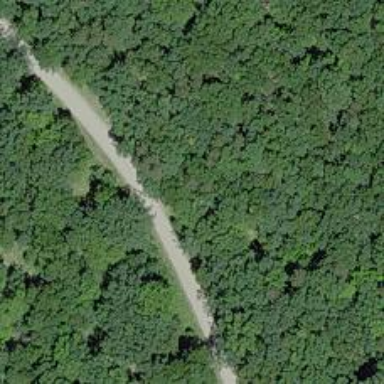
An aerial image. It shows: Abandoned railway line with historic significance. The railway line has spur service and is located on embankment.